Question: I've looked up some websites but I couldn't find an answer to my problem.
Here's my code:
'''
#include "stdafx.h"
#include <iostream>
#include <math.h>
#include <time.h>
#include<iomanip>
#include<array>
#include <algorithm>
using namespace std;
const int AS = 6;
int filling(void);
void printing(int[AS][AS]);
int forsorting(int[][AS], int);
int main()
{
int funny = 0;
int timpa = 0;
int counter = 0;
int Array[AS][AS];
srand(time(0));
for (int i = 0; i<AS; i++)
{
for (int j = 0; j<AS; j++)
Array[i][j] = filling();
}
cout << "The unsorted array is" << endl << endl;
printing(Array);
cout << "The sorted array is" << endl << endl;
for (int il = 0; il<AS; il++)
{
for (int elle = 0; elle<AS; elle++)
Array[il][elle] =forsorting(Array, funny);
printing(Array);
}
system("PAUSE");
return 0;
}
int filling(void)
{
int kira;
kira = rand() % 87 + 12;
return kira;
}
void printing(int Array[AS][AS])
{
int counter = 0;
for (int i = 0; i<AS; i++)
{
for (int j = 0; j<AS; j++)
{
cout << setw(5) << Array[i][j];
counter++;
if (counter%AS == 0)
cout << endl << endl;
}
}
}
int forsorting(int Array[AS][AS], int funny)
{
int c, tmp, x;
int dice = 0;
int Brray[AS*AS];
int timpa = 0;
int super = 0;
//Transofrming Array[][] into Brray[]
for (int i = 0; i < AS; i++)
{
for (int k = 0; k < AS; k++)
{
Brray[timpa] = Array[i][k];
timpa++;
}
}
//Bubble sorting in Brray[]
for (int passer = 1; passer <= AS-1; passer++)
{
for (int timon = 1; timon <= AS-1; timon++)
{
if (Brray[timpa]>Brray[timpa + 1])
{
super = Brray[timpa];
Brray[timpa] = Brray[timpa + 1];
Brray[timpa + 1] = super;
}
}
}
//Transforming Brray[] into Array[][]
for (int e = 0; e<AS; e++)
{
for (int d = 0; d<AS; d++)
{
Brray[dice] = Array[e][d];
dice++;
}
}
***There's a part missing here***
}
'''
What I have to do is, write a program using 3 functions.
- - -

Then I need to call the 2nd function to print the sorted array. My problem is with the 3rd function I turned my 2D array into a 1D array and sorted it using Bubble sorting, but what I can't do is turn it back into a 2D array diagonaly sorted.
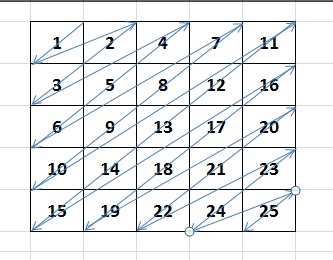
Answer: Suppose you have a 0-based 1-dimensional array 'A' of 'n = m^2' elements. I'm going to tell you how to get an index into 'A', given and a pair of indices into a 2D array, according to your diagonalization method. I'll call 'i' the (0-based) index in 'A', and 'x' and 'y' the (0-based) indices in the 2D array.
---
First, let's suppose we know 'x' and 'y'. All of the entries in the diagonal containing '(x,y)' have the same sum of their coordinates. Let 'sum = x + y'. Before you got to the diagonal containing this entry, you iterated through 'sum' earlier diagonals (check that this is right, due to zero-based indexing). The diagonal having sum 'k' has a total of 'k + 1' entries. So, before getting to this diagonal, you iterated through '1 + 2 + ... + (sum - 1)' entries. There is a formula for a sum of the form '1 + 2 + ... + N', namely 'N * (N + 1) / 2'. So, before getting to this diagonal, you iterated through '(sum - 1) * sum / 2' entries.
Now, before getting to the entry at '(x,y)', you went through a few entries in this very diagonal, didn't you? How many? Why, it's exactly 'y'! You start at the top entry and go down one at a time. So, the entry at '(x,y)' is the '((sum - 1) * sum / 2 + y + 1)'th entry, but the array is zero-based too, so we need to subtract one. So, we get the formula:
- 'i = (sum - 1) * sum / 2 + y = (x + y - 1) * (x + y) / 2 + y'
---
To go backward, we want to start with 'i', and figure out the '(x,y)' pair in the 2D array where the element 'A[i]' goes. Because we are solving for two variables ('x' and 'y') starting with one (just 'i') and a constraint, it is trickier to write down a closed formula. In fact I'm not convinced that a closed form is possible, and certainly not without some 'floor's, etc. I began trying to find one and gave up! Good luck!
It's probably correct and easier to just generate the '(x,y)' pairs iteratively as you increment 'i', keeping in mind that the sums of coordinate pairs are constant within one of your diagonals.